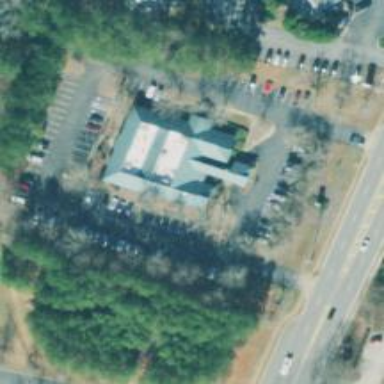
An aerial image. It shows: Healthcare clinic is depicted in the image.